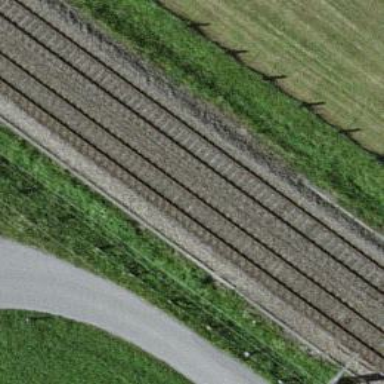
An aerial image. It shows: Single-track electrified railway with contact line.